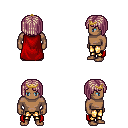
a pixel art fantasy rpg character, male body template, human, dark skin, red cape, gold greaves, white blonde pageboy hairstyle, gold tiara, four views (front, back, left, right), 2x2 character sprite sheet, small pixel art, hard edges, no anti-aliasing